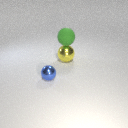
large yellow metal sphere below large green rubber sphere